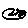
Label: triangle